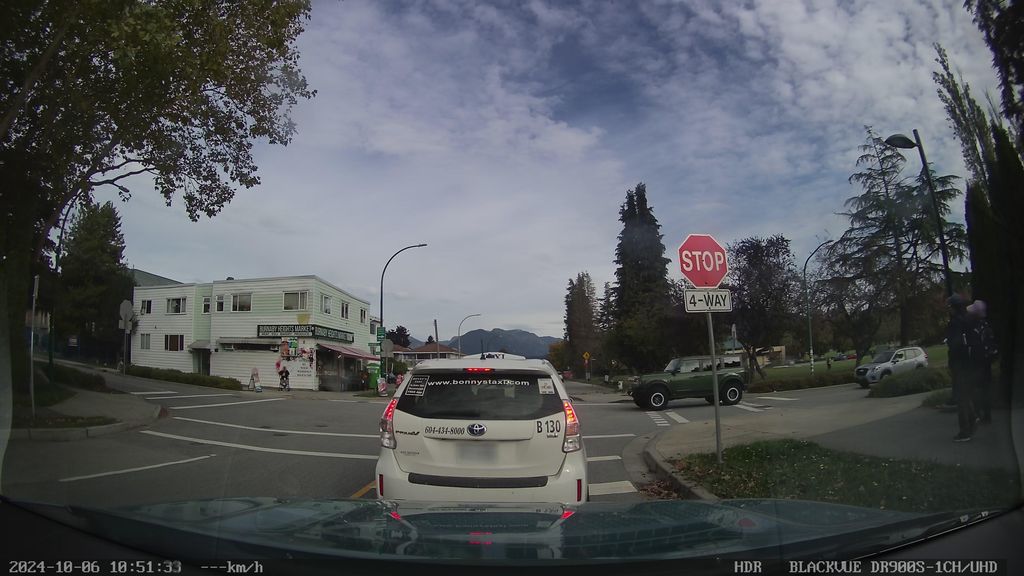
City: vancouver